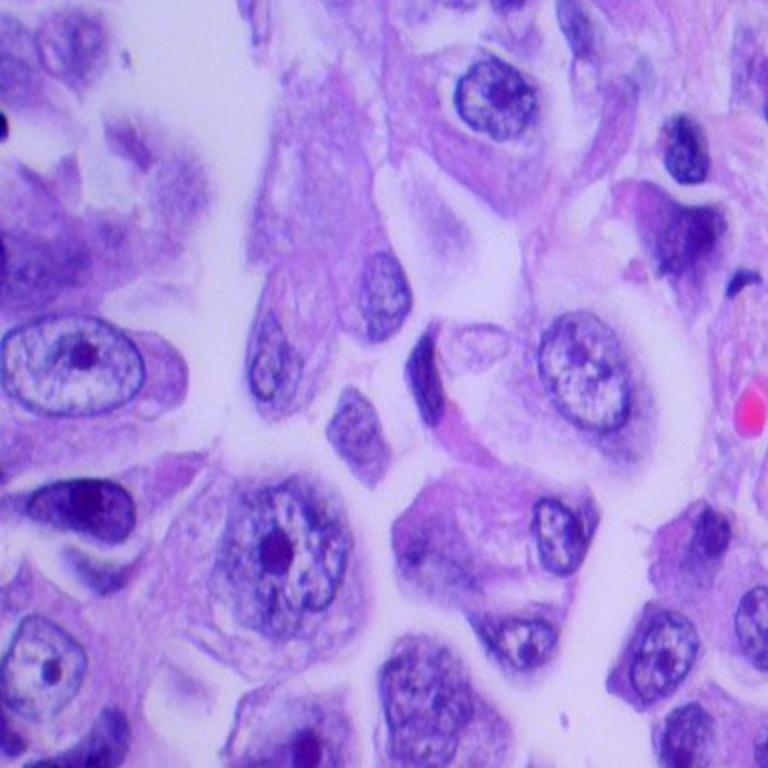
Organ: lung
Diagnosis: adenocarcinomas